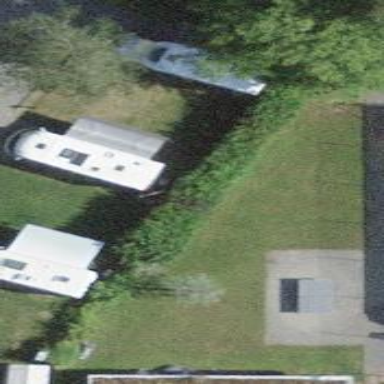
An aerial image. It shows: Camping pitch for tourists.